Question: I'm working on a web browser in C#, so I made a splash screen for it. However, the splash screen isn't located at the center of the screen when it starts up. So is there a way to center the form on startup?

Working code:
'''
public splash()
{
InitializeComponent();
StartPosition = FormStartPosition.CenterScreen;
}
'''
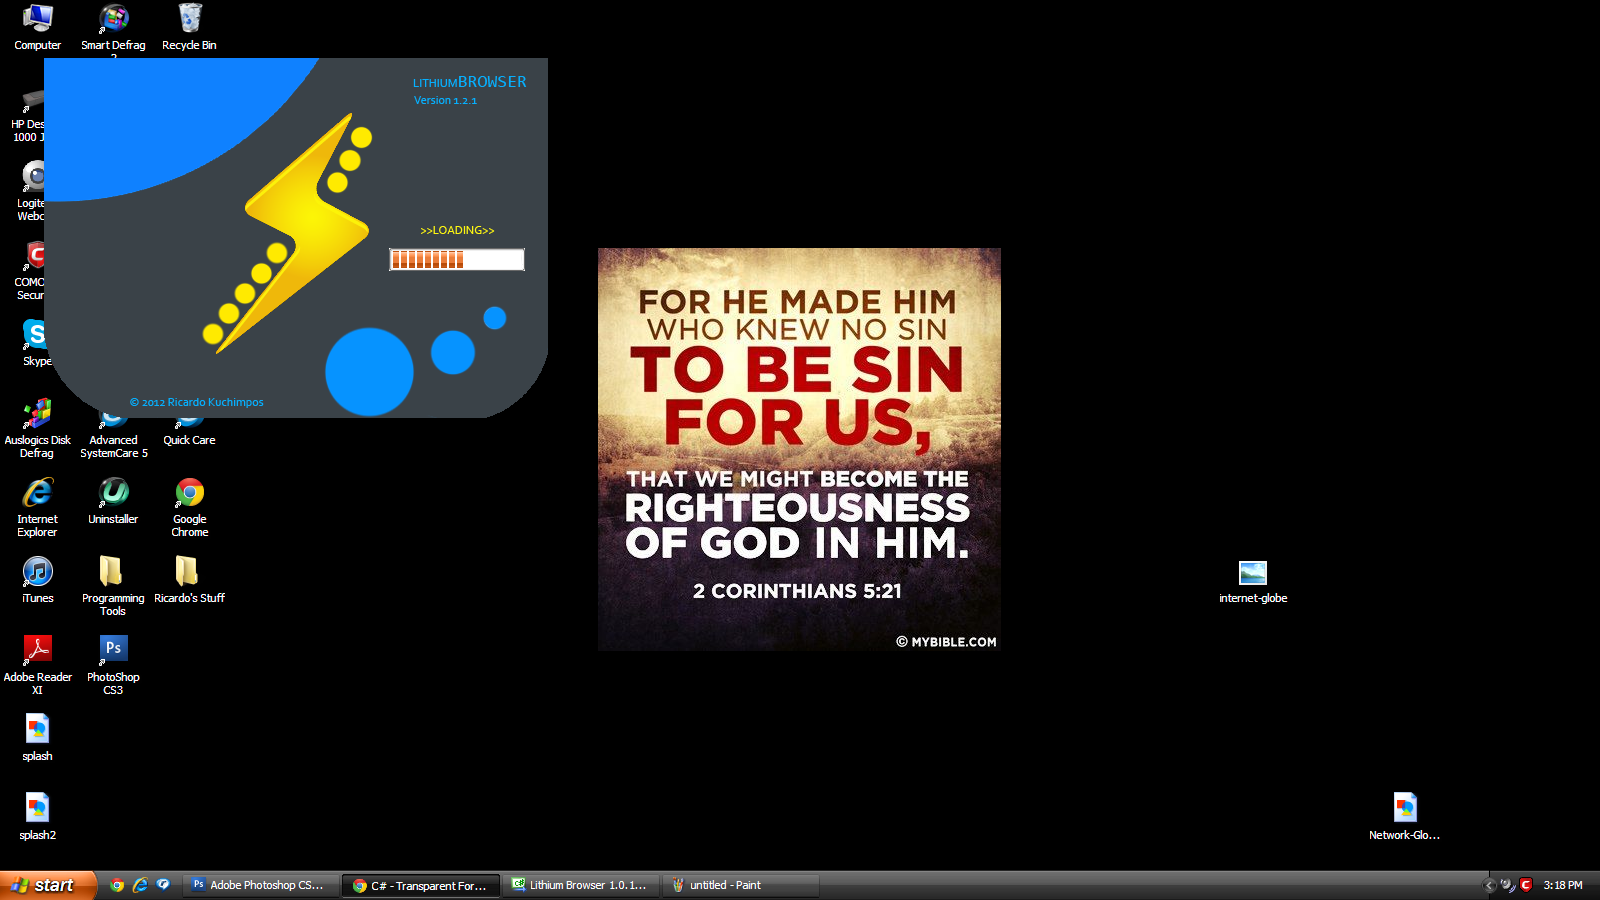
Answer: 'StartPosition = FormStartPosition.CenterScreen;'
<URL>